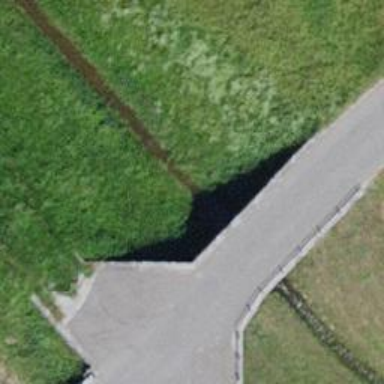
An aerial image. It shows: Culvert tunnel under drain waterway.